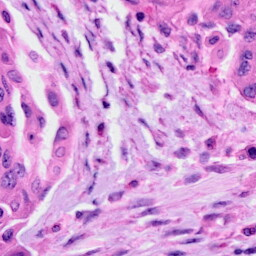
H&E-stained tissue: Cervix